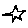
Label: star